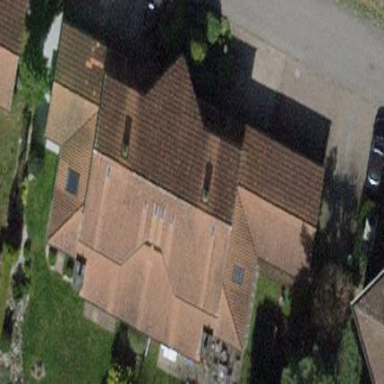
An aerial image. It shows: Semidetached house.